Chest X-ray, PA view. Patient: 49 years old, sex F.
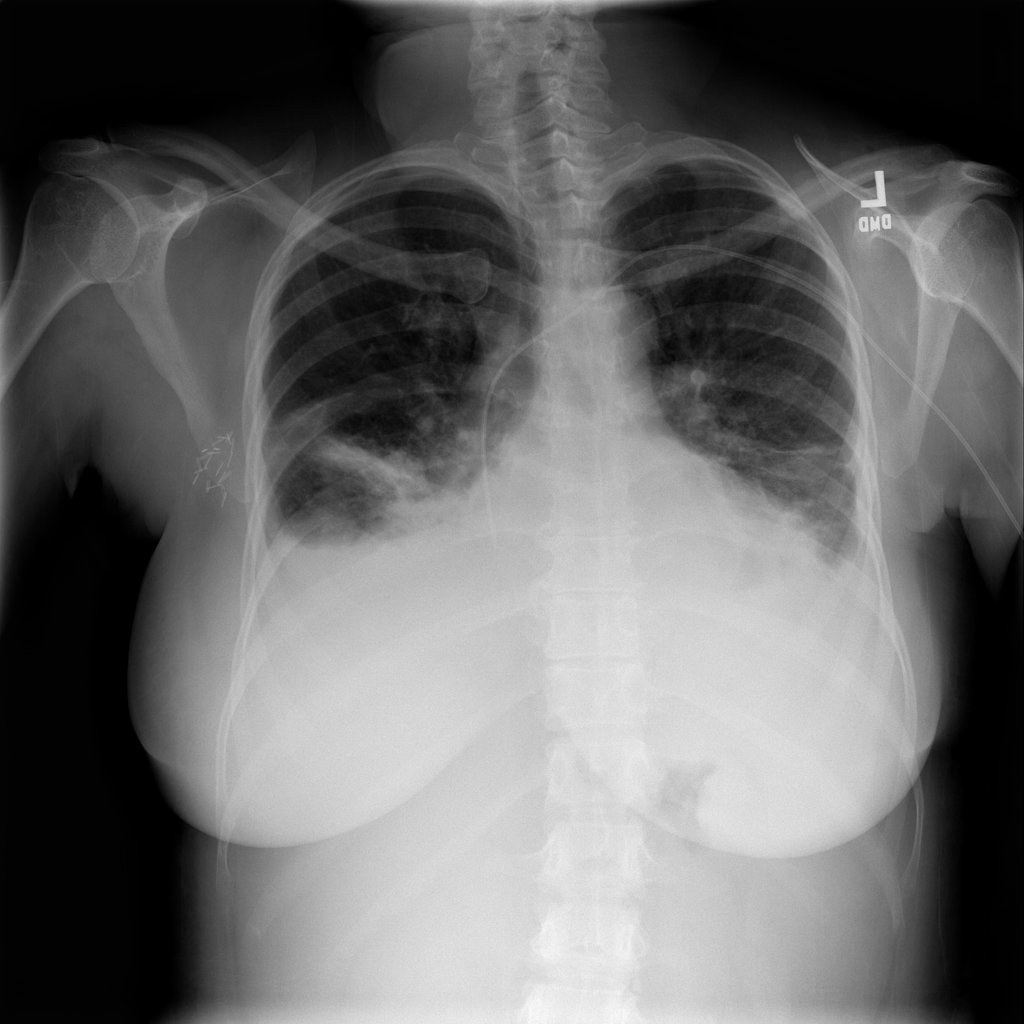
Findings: Atelectasis, Effusion